Question: What is the total amount?
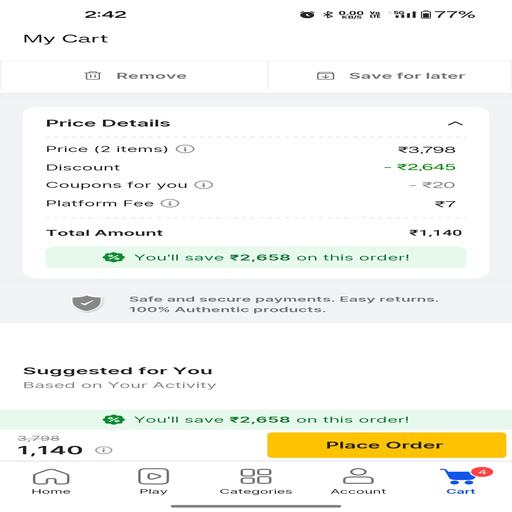
Answer: 1140